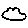
Label: cloud